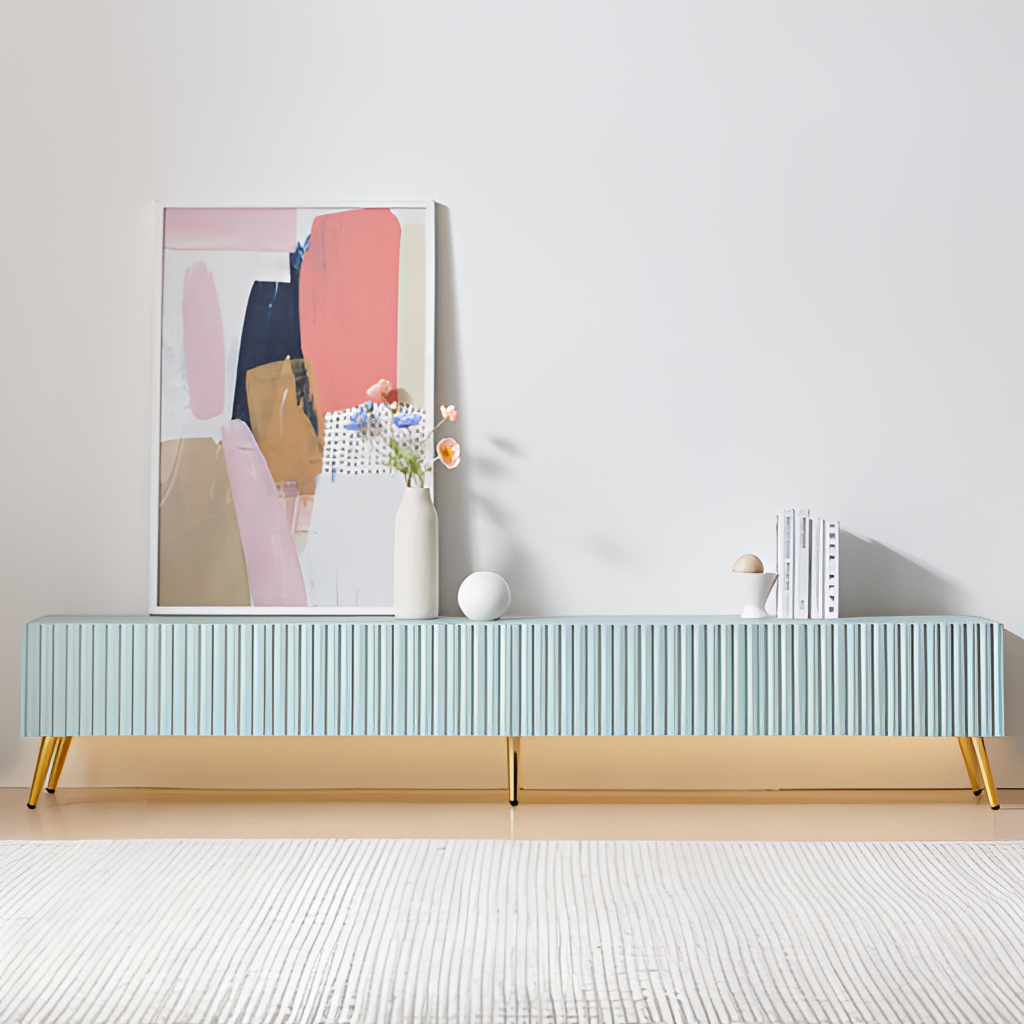
light blue wood console table, living room, modern, paint wallpaper, with solid pattern, tile flooring, with smooth pattern